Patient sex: F
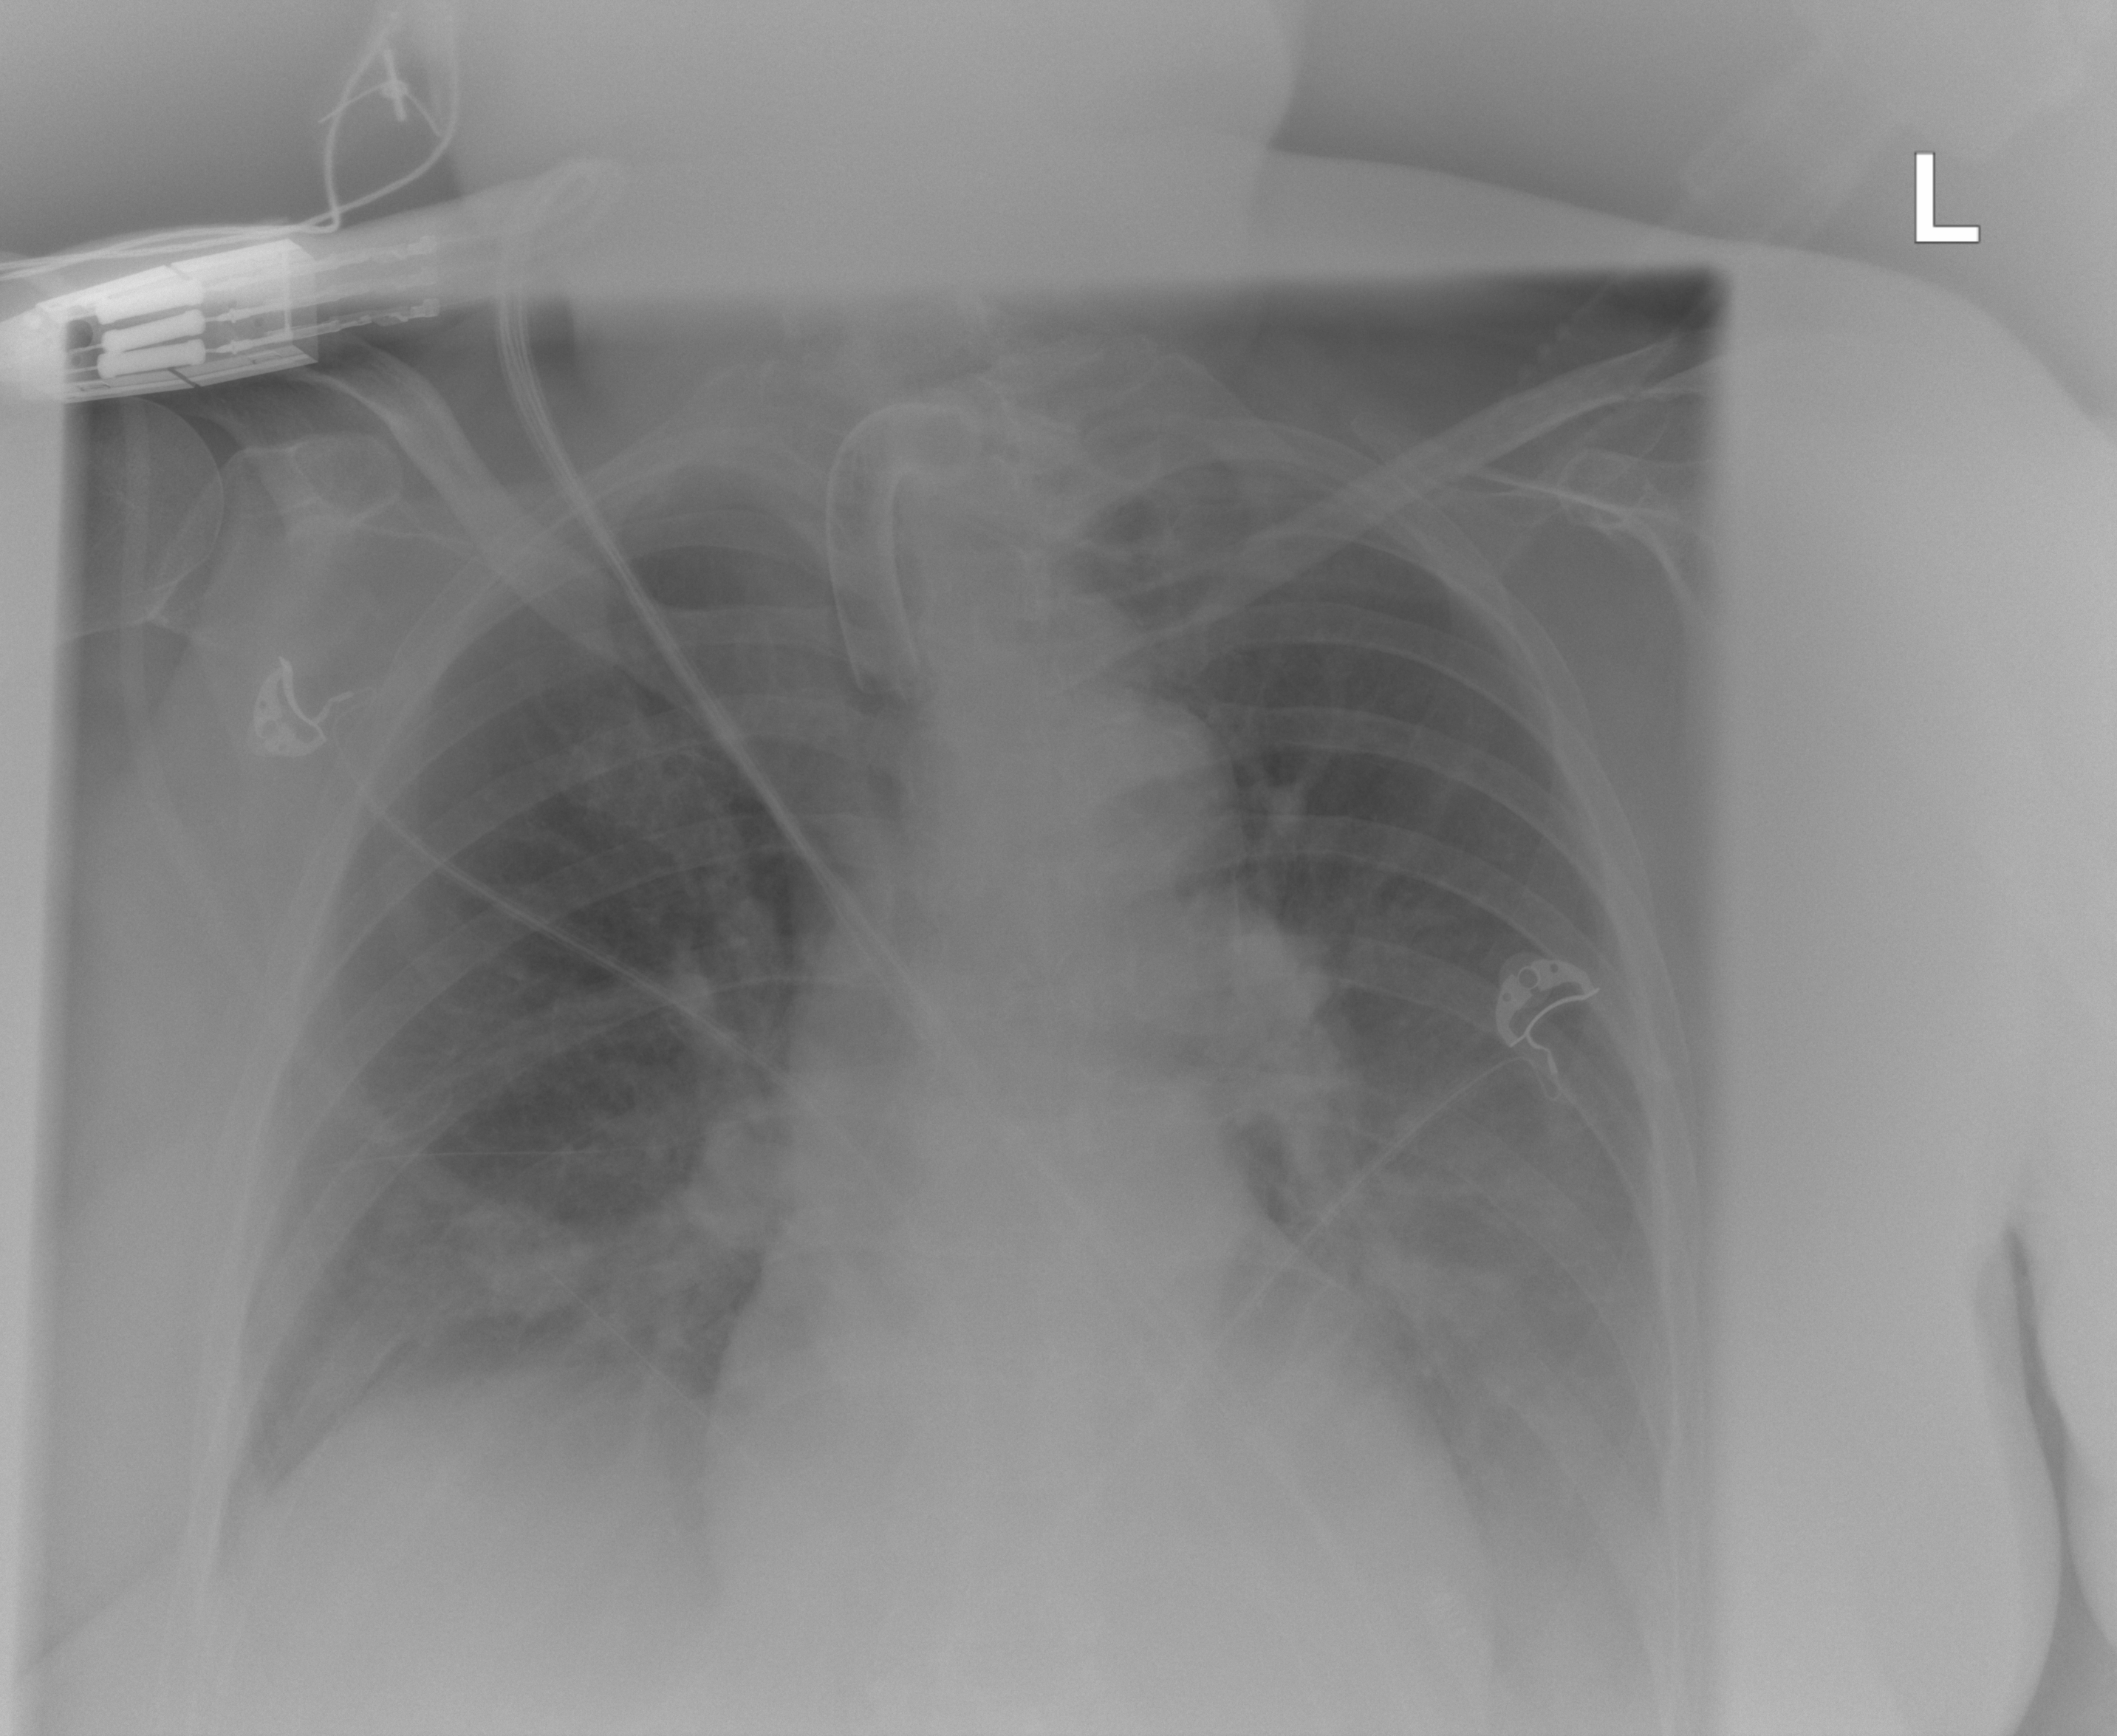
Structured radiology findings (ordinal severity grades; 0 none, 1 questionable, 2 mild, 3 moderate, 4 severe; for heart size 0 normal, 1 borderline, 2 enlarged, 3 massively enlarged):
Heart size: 0
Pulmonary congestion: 0
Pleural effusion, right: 1
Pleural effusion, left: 2
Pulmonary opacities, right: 0
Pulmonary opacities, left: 0
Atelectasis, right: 2
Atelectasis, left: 2